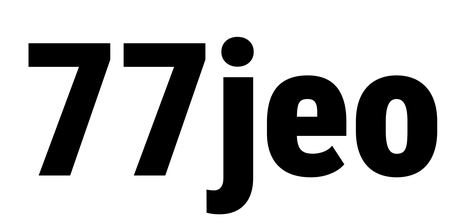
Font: Roboto_Condensed_Black